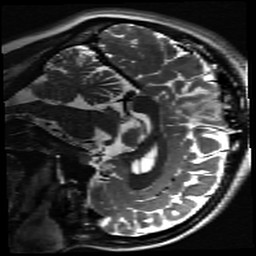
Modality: inplaneT2
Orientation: sagittal